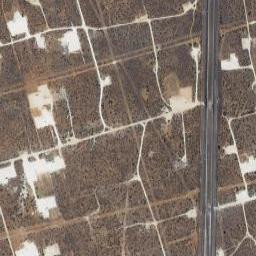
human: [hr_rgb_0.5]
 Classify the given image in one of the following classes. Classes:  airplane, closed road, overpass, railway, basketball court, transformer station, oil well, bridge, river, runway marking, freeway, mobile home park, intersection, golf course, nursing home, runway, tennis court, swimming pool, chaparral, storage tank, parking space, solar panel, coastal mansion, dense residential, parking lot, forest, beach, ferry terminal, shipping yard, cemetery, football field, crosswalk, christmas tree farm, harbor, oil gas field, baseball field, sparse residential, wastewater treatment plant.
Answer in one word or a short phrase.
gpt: oil gas field